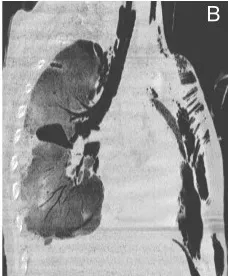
Second thoracic computed tomography scan on day 2 (axial and oblique views). (b) An abnormal lucency raising the possibility of a bronchial disruption is seen on the oblique view.
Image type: radiology (ct)